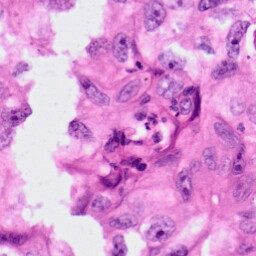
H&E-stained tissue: Lung